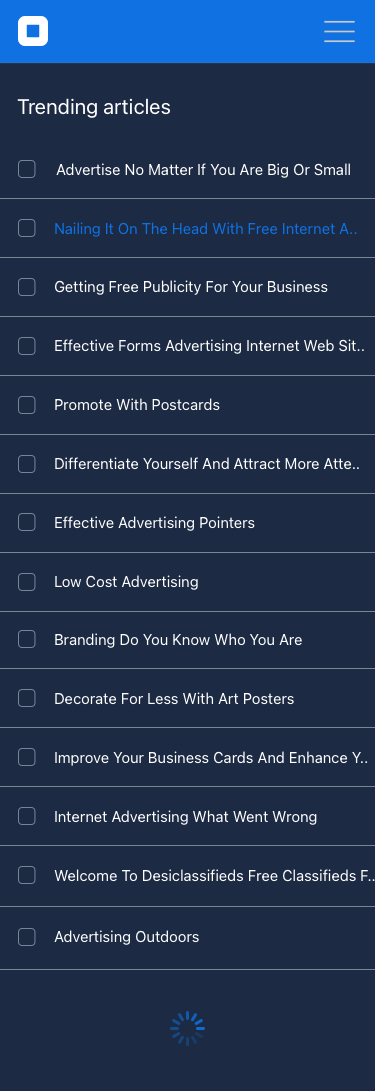
Text in this UI design:
Differentiate Yourself And Attract More Atte..
Effective Advertising Pointers
Effective Forms Advertising Internet Web Sit..
Low Cost Advertising
Promote With Postcards
Branding Do You Know Who You Are
Decorate For Less With Art Posters
Improve Your Business Cards And Enhance Y..
Internet Advertising What Went Wrong
Welcome To Desiclassifieds Free Classifieds F..
Advertising Outdoors
Getting Free Publicity For Your Business
Nailing It On The Head With Free Internet A..
Advertise No Matter If You Are Big Or Small
Trending articles